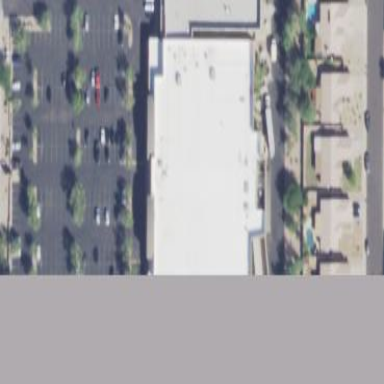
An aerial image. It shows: Building that houses supermarket.